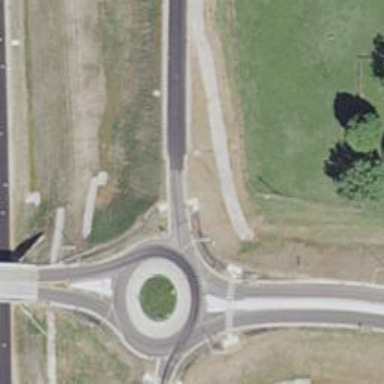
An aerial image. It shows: Marked crossing on cycleway road.